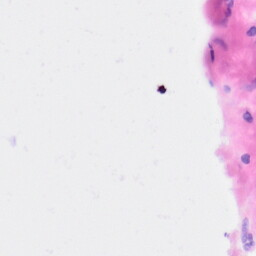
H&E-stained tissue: Kidney